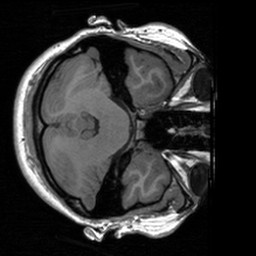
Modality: T1w
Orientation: axial
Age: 23
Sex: female
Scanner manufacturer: siemens
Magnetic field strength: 3 T
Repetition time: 1.9 s
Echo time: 0.00226 s